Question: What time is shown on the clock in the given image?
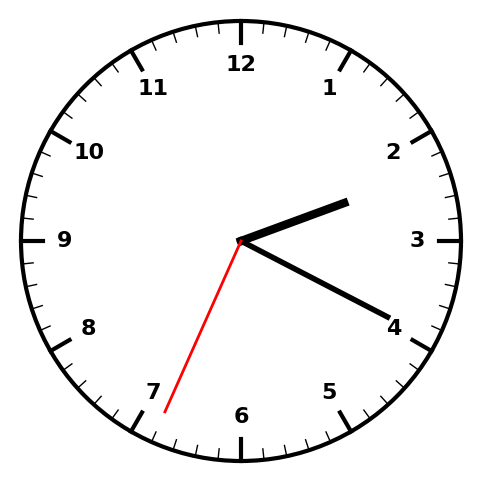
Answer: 02:19:34